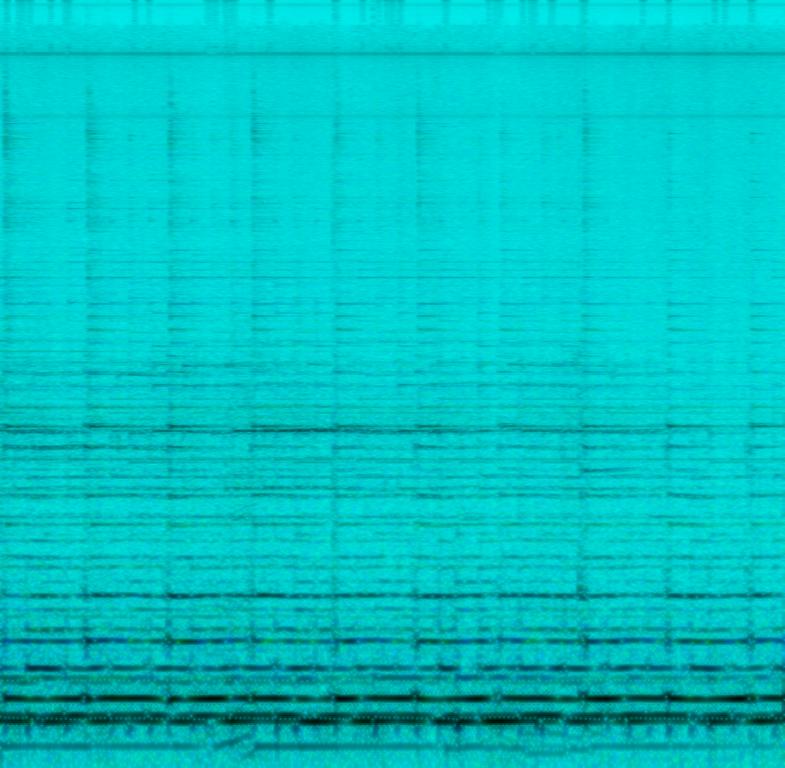
This is a cover of an alternative rock music piece. There is an electric guitar with a clean sound and a lot of reverb playing a gentle arpeggio. The atmosphere is dreamy and hazy. This piece could be used in the background of a tutorial video.